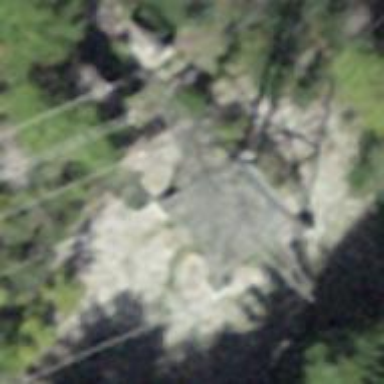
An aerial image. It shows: Power tower.